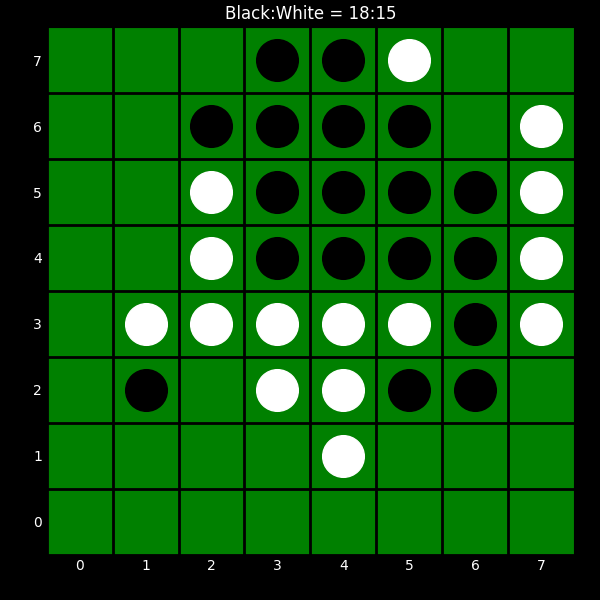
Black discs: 18
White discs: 15